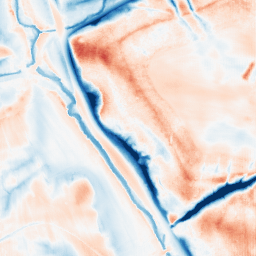
Category: classical
Decomposition family: gaussian_anisotropic
Decomposition parameters: sigma_x: 10
sigma_y: 10
Upsampling method: fft_zeropad
Upsampling parameters: scale: 4
Upsampling scale: 4